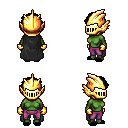
a pixel art fantasy rpg character, female body template, orc, green skin, black cape, magenta pants, black curly afro hairstyle, gold helm, gold gloves, black slippers, four views (front, back, left, right), 2x2 character sprite sheet, small pixel art, hard edges, no anti-aliasing